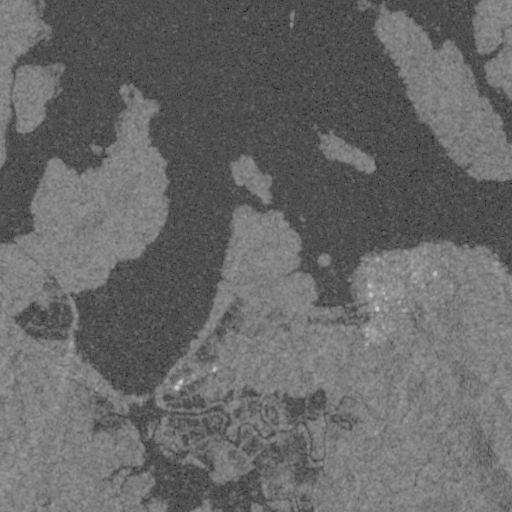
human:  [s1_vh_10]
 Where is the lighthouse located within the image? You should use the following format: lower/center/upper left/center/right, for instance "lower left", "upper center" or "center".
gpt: The lighthouse is located in the center right of the image.
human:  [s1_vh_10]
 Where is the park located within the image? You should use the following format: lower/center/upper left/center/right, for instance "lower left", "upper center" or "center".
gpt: The park is located in the center right of the image.
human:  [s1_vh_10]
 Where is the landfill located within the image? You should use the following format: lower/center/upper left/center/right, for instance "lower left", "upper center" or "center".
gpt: There is no landfill in the image.

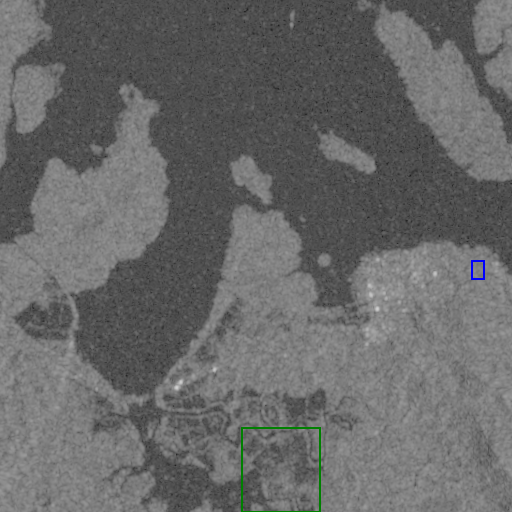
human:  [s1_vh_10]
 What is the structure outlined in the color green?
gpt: The structure outlined in green is a crop field.
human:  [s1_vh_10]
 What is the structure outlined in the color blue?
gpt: The structure outlined in blue is a park.
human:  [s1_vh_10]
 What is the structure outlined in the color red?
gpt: There is no red outline.